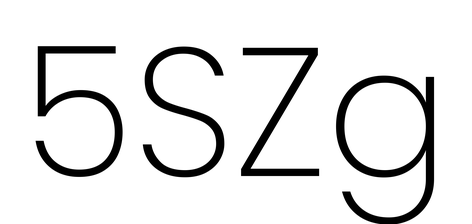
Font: Poppins-ExtraLight